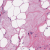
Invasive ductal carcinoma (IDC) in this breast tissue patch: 1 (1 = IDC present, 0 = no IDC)